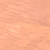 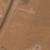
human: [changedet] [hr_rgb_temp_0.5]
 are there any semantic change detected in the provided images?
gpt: New big road is present on the left upper corner in the desert.